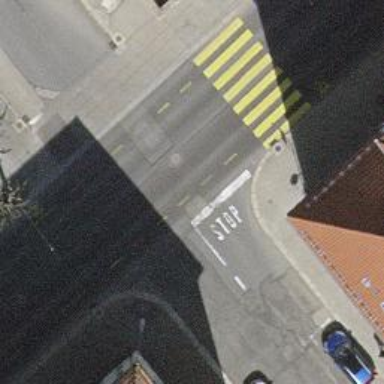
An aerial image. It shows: Secondary road with asphalt surface and designated cycle lane.